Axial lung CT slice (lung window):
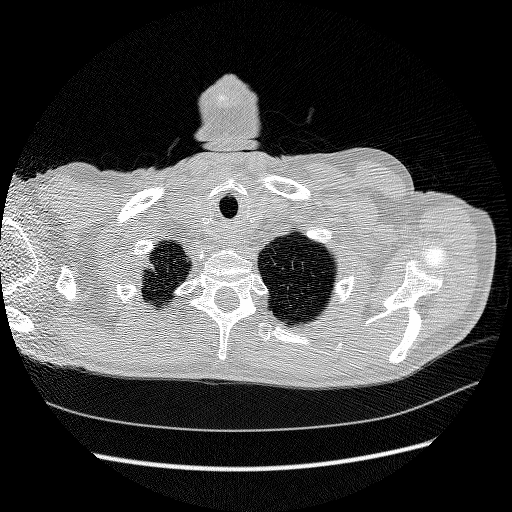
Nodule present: no